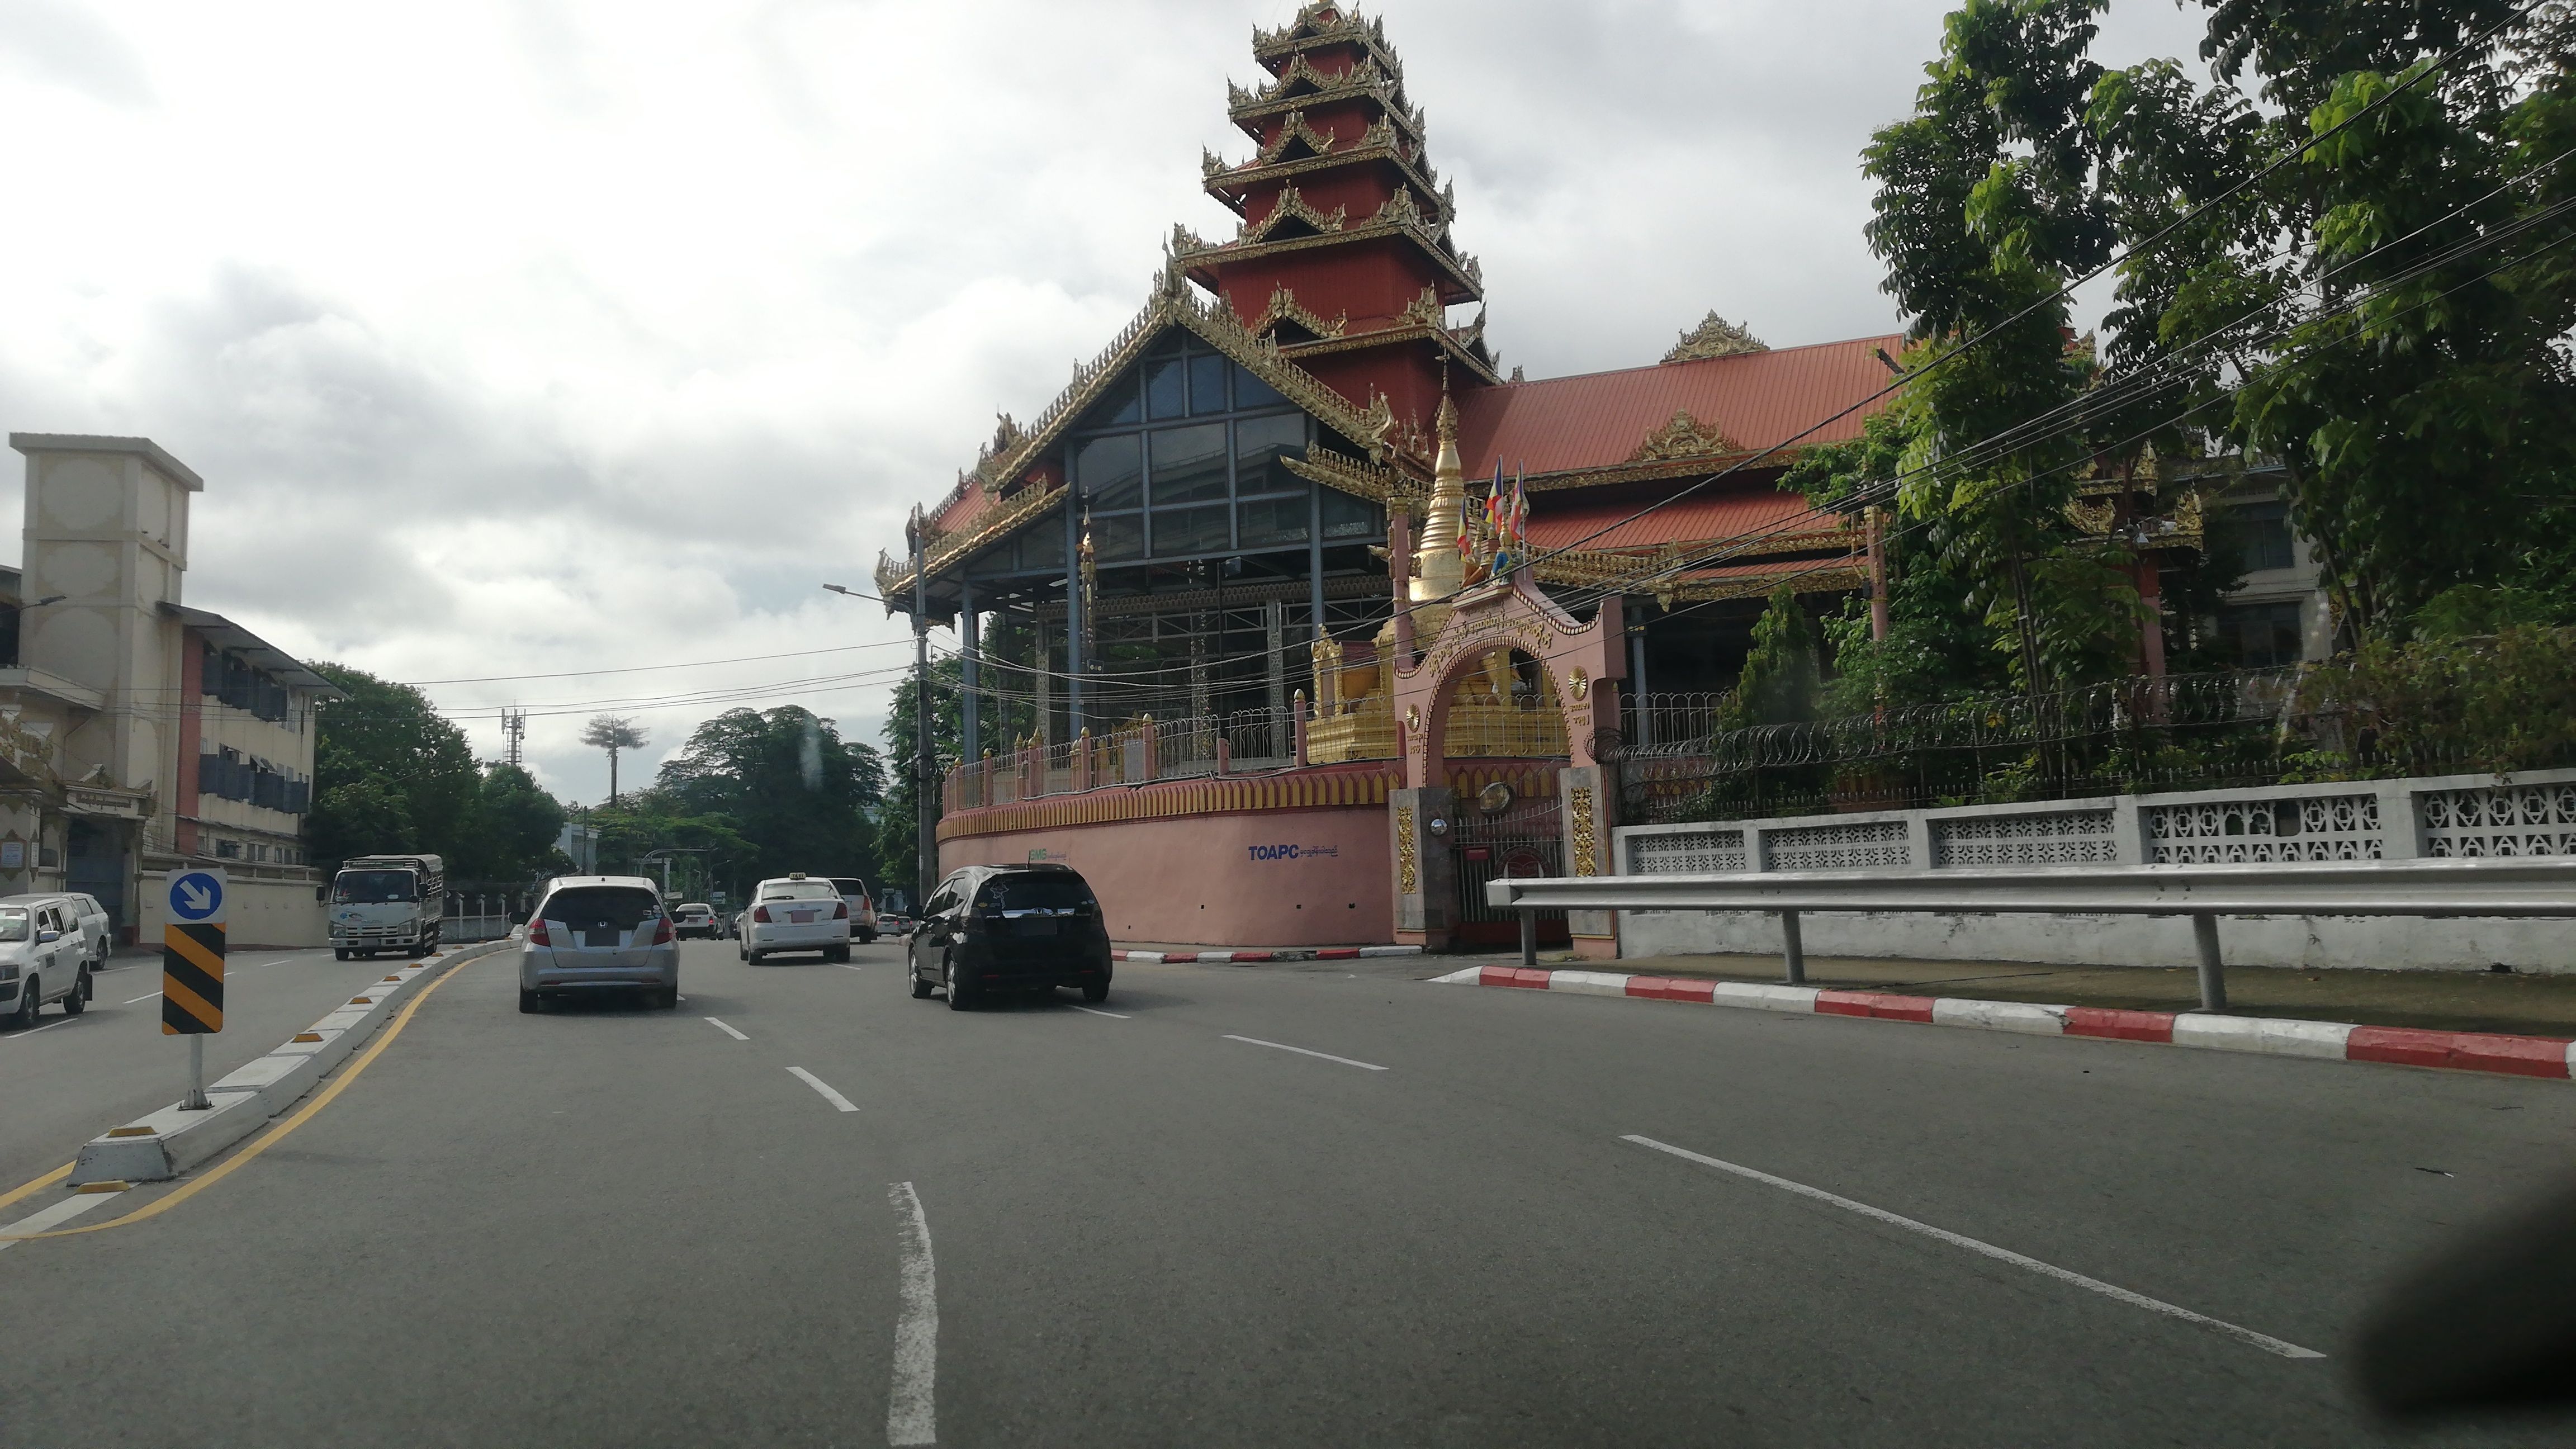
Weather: cloudy
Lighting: day
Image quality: good
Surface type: driving surface
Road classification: primary, secondary
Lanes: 3
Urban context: urban centre
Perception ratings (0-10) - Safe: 6.14, Lively: 8.83, Beautiful: 8.39, Boring: 4.72, Depressing: 3.24, Wealthy: 5.17